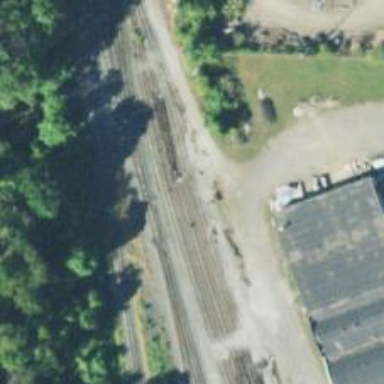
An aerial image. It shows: Railway siding for service.